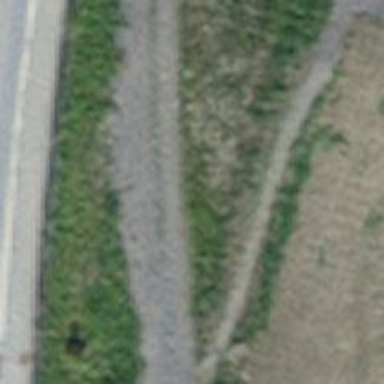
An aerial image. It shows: Service road with unpaved surface.